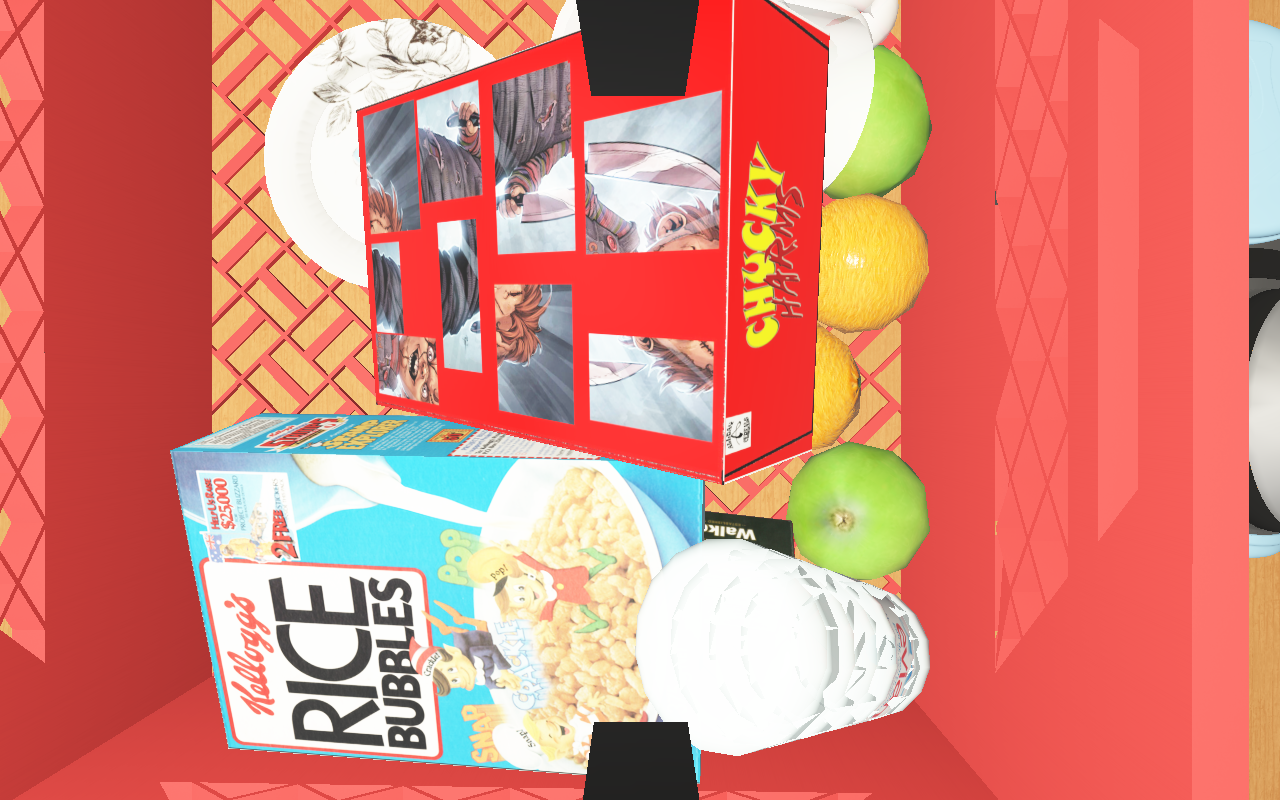
Objects in the scene:
carafe
water bottle
apple
apple
orange
orange
spoon
plate
glass
wineglass
jam jar
cereal box
biscuit box